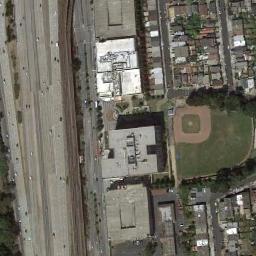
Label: baseball_diamond